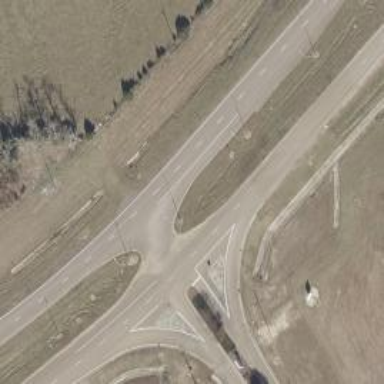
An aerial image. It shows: Secondary link road with asphalt surface.